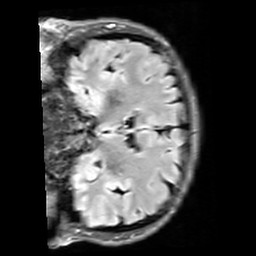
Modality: FLAIR
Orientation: coronal
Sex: female
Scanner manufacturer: siemens
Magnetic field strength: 3 T
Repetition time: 10 s
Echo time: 0.09 s